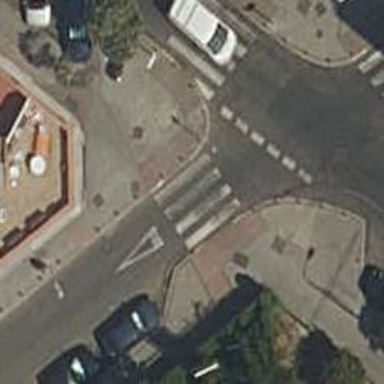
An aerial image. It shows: Uncontrolled crossing on the road.